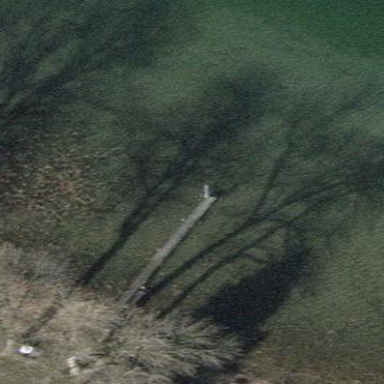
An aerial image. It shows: Man-made pier.